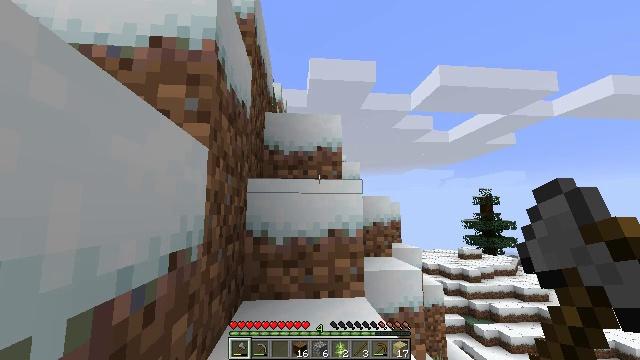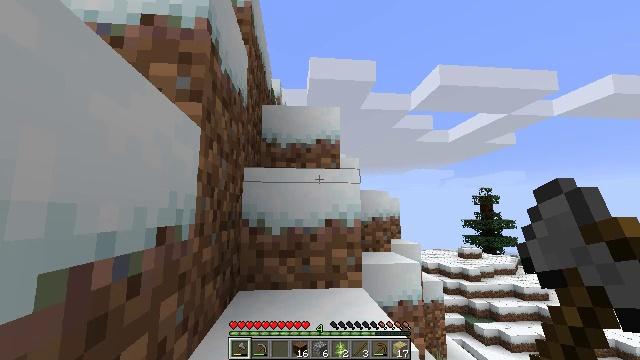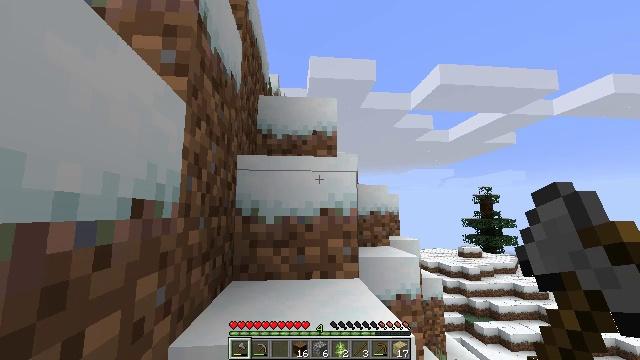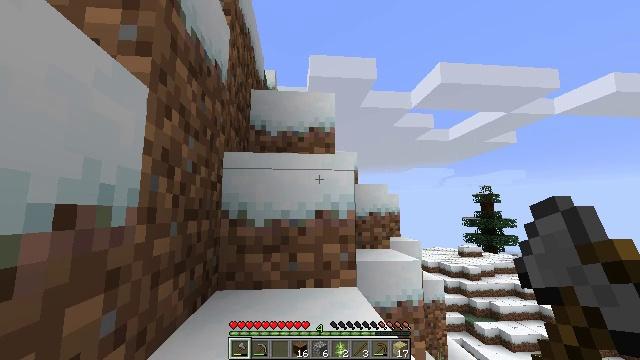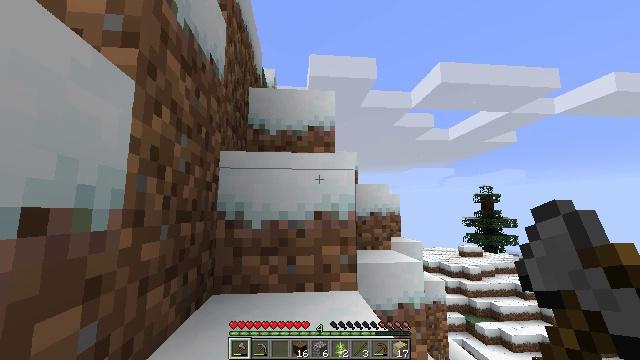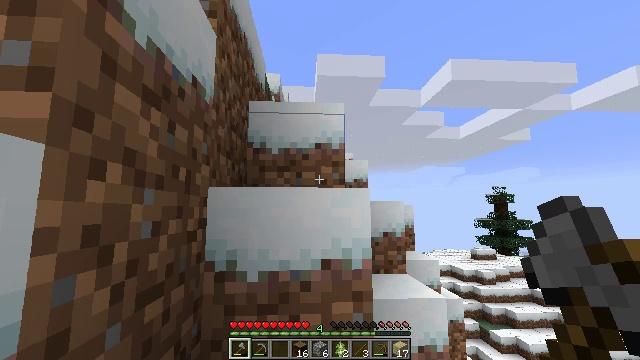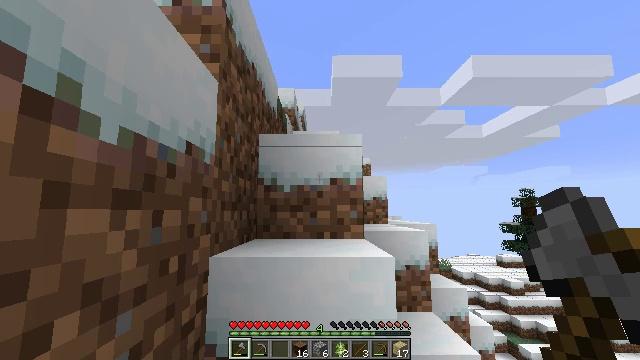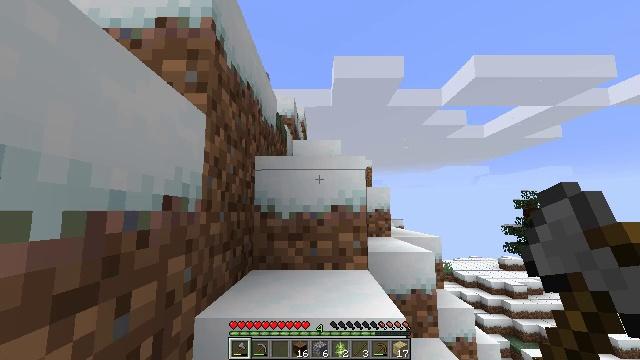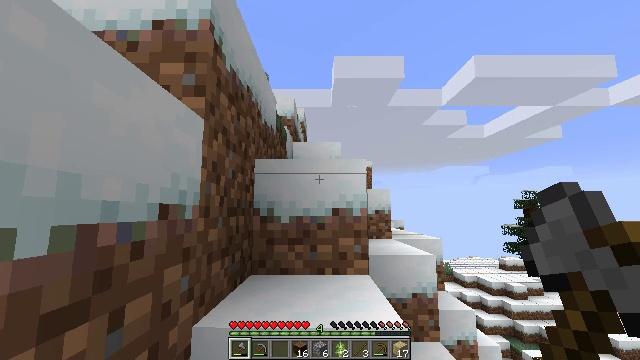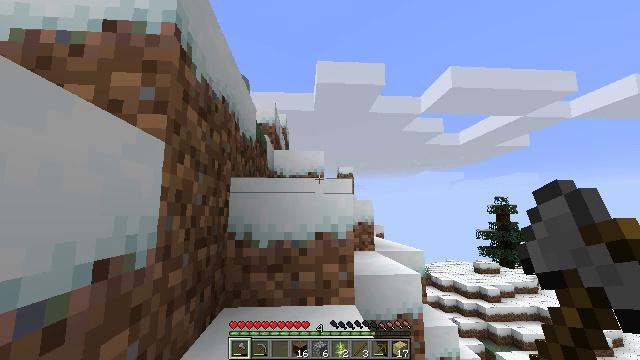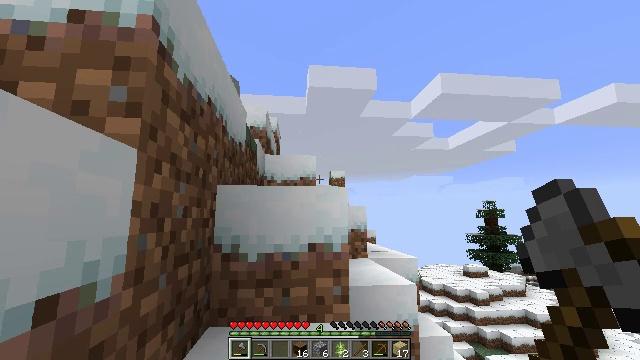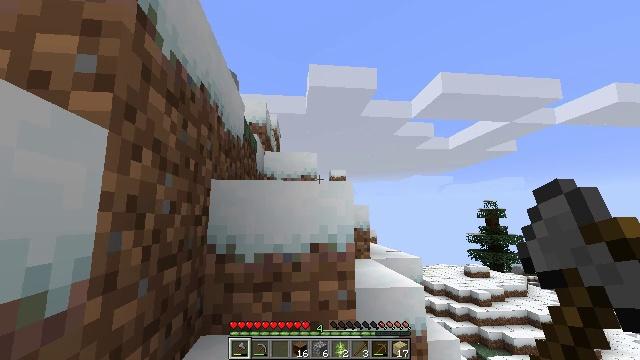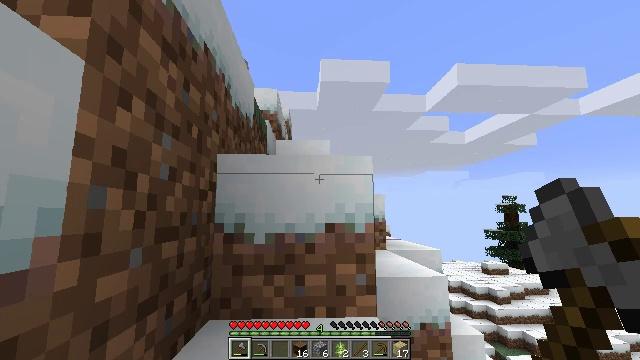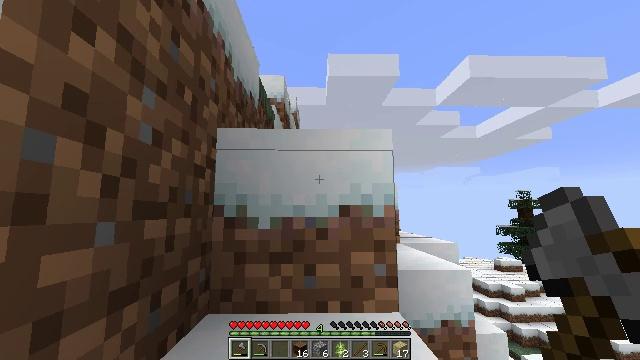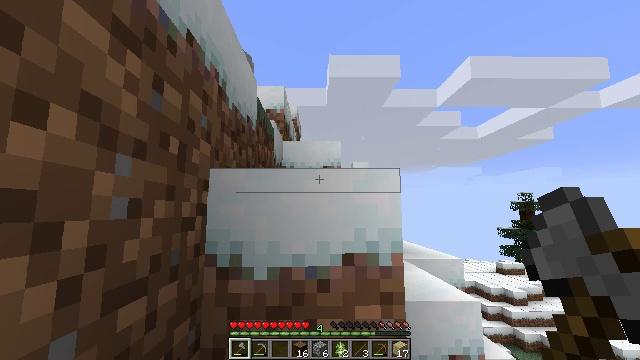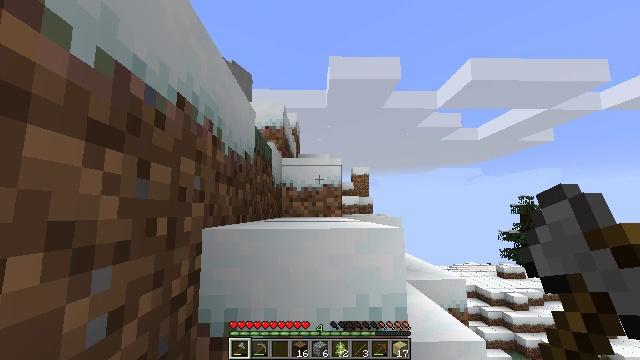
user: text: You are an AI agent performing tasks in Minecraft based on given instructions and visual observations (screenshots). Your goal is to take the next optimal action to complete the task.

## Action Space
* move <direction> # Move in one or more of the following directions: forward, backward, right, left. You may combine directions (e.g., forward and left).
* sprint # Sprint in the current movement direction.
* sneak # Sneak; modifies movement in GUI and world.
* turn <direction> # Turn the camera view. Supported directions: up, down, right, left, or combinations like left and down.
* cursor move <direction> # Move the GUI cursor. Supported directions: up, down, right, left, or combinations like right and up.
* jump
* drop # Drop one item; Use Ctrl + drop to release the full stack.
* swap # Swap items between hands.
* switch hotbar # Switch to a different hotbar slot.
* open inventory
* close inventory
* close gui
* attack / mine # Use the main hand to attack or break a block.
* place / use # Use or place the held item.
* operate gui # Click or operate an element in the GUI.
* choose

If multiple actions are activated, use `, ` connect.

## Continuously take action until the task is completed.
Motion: motion action
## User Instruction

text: Pick up the poppy from the field.
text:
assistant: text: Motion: move forward
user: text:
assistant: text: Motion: move forward
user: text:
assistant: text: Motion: move forward
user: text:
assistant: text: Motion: move forward
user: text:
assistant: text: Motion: move forward, turn left, jump
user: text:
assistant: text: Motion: move forward, turn left, jump
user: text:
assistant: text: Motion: move forward and move left, jump
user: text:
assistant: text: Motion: move forward and move left
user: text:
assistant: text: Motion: move forward, turn right
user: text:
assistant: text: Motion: move forward, turn right
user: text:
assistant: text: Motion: move forward
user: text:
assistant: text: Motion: move forward, turn left, jump
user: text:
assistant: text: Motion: move forward, turn left, jump
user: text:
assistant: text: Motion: move forward, jump
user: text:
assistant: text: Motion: move forward, jump
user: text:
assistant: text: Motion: move forward
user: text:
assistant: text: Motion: move forward
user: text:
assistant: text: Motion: move forward, turn left
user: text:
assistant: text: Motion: move forward, turn left
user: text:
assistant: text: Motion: move forward, turn left
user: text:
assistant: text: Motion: move forward, turn left and up
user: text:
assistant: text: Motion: move forward, turn left and up
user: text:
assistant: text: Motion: move forward, turn left, jump
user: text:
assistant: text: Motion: move forward, turn left, jump
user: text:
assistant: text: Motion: move forward, jump
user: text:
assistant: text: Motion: move forward, turn left, jump
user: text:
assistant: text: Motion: move forward, turn left, jump
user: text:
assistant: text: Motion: move forward
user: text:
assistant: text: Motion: move forward
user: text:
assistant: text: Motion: move forward, turn left and down